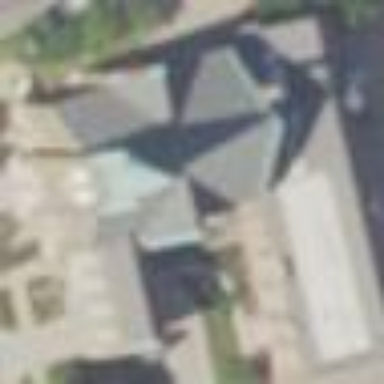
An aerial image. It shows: Building serving as place of worship.